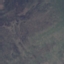
Land use / land cover class: HerbaceousVegetation